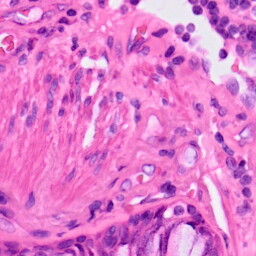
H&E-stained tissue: Lung